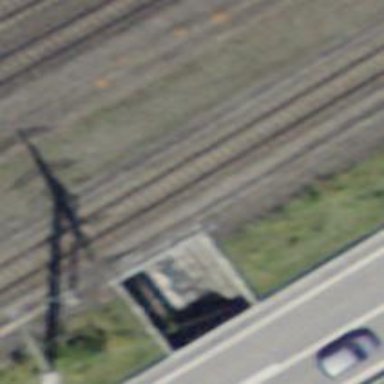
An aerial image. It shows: Bridge over electrified railway with contact line.